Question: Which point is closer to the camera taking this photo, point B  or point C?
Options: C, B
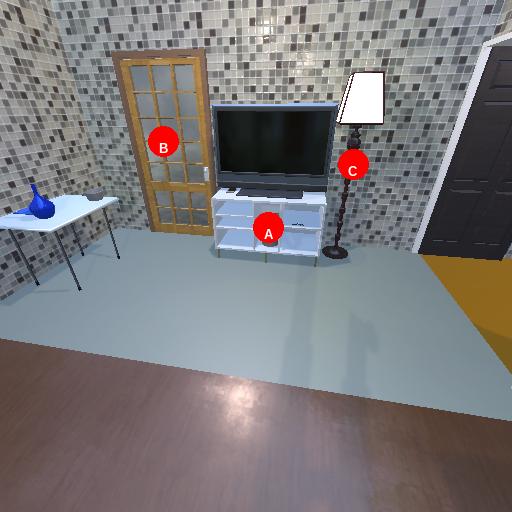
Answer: C